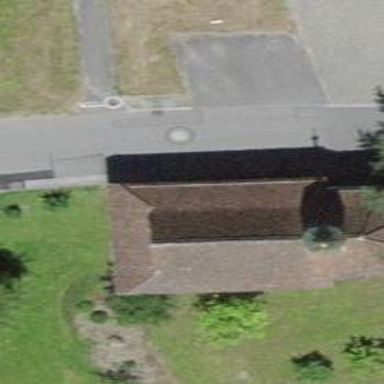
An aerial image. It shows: Beautiful church building.